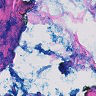
Metastatic tissue present: no